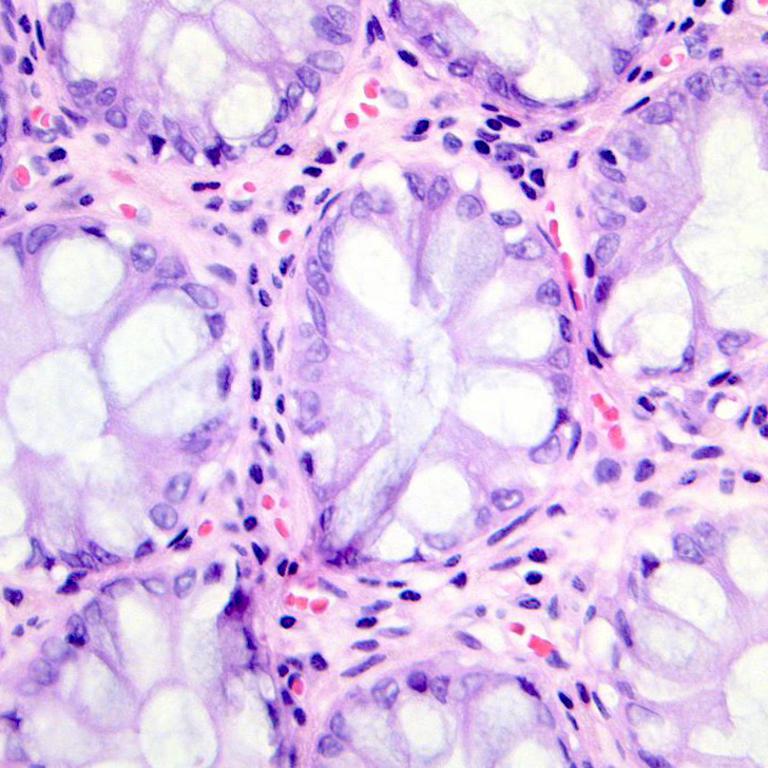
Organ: colon
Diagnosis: benign